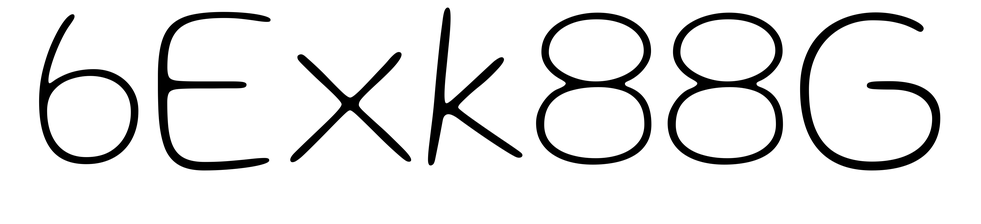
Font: Gluten_Thin